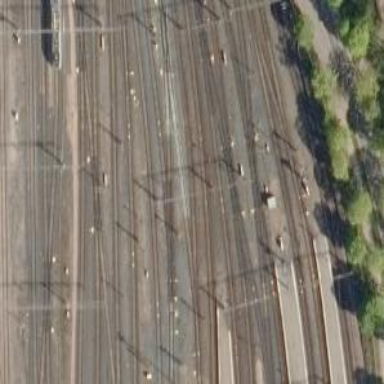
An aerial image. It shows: Railway signal.